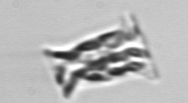
Label: Eucampia